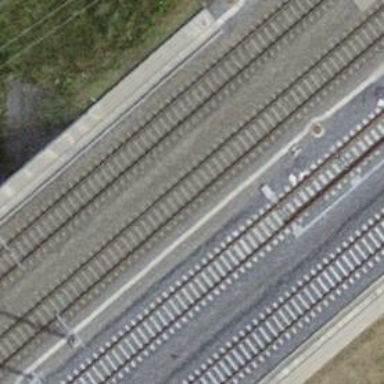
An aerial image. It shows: Railway track with contact line for electrification.